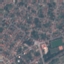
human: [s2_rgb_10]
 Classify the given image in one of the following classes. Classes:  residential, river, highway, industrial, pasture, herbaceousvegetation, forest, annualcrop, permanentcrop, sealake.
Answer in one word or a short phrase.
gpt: Residential